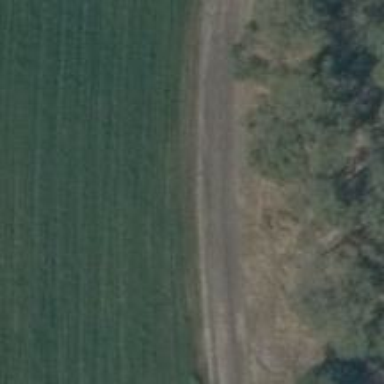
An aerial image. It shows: Dirt track road with grade 4 tracktype.